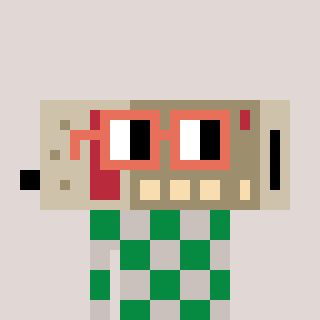
a pixel art character with square orange glasses, a cordless phone-shaped head and a foggrey-colored body on a warm background